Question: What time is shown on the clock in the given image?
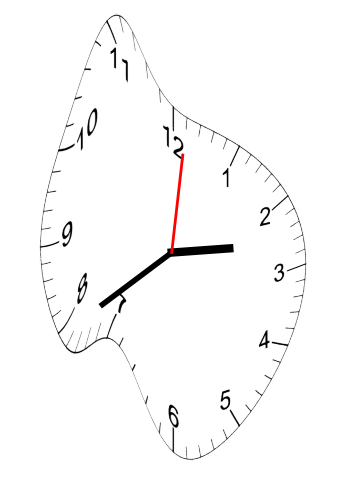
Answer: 02:39:01